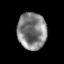
Tissue: prostate
Cell type: T cells
Senescence score: 0.3552
Nuclear area (px): 1047
Mean DAPI intensity: 128.663